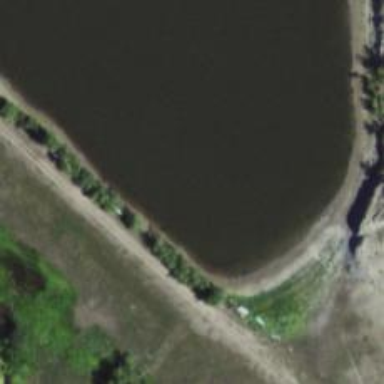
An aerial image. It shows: Dam across waterway.